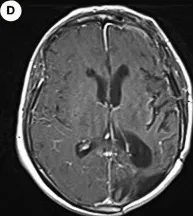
Enhanced MRI images. (D-F) Show no obvious signs of recurrence of intracranial lesions in a recent review.
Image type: radiology (mri)